Question: I've just upgraded to XCode 5 and iOS 7. I've read all the suggestions I can find, but still getting the status bar appearing over the top of my apps.
I've tried setting View controller-based status bar appearance to NO in my plist:

I've tried adding:
'''
- (void)viewDidLoad
{
// ...
if ([self respondsToSelector:@selector(setNeedsStatusBarAppearanceUpdate)]) {
// iOS 7
[self prefersStatusBarHidden];
[self performSelector:@selector(setNeedsStatusBarAppearanceUpdate)];
} else {
// iOS 6
[[UIApplication sharedApplication] setStatusBarHidden:YES withAnimation:UIStatusBarAnimationSlide];
}
// ...
}
- (BOOL)prefersStatusBarHidden
{
return YES;
}
'''
to my root view controller.
I don't know what else to try. Am I missing something obvious?
UPDATE
I've found that the status bar is only present on a couple of targets, while other targets running the same code don't have the status bar. I've checked all their plists... The only difference with the ones showing the status bar are that they display an advert bar at the top of the screen... I wonder if this could have something to do with it?
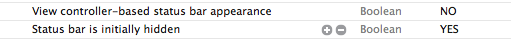
Answer: I ended up deleting the plist file and copying one from another target that did work, and then changing the necessary values. The lists were identical, however this appeared to fix it. I had already tried clean building, reseting the simulator etc, so I guess it was a bug in the plist/xcode.